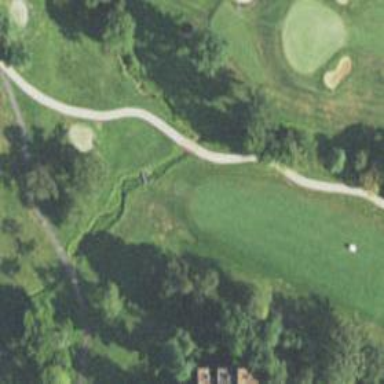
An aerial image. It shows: View of golf hole.